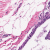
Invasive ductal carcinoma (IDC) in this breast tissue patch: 0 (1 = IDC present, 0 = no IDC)